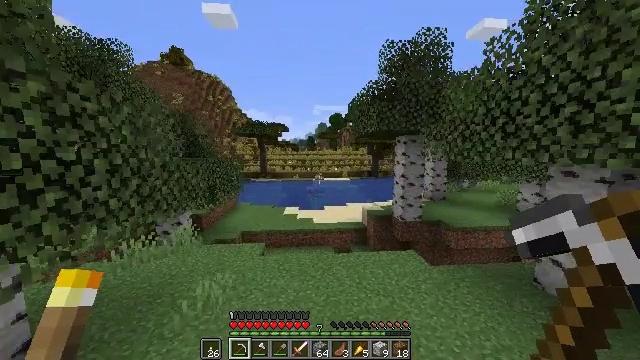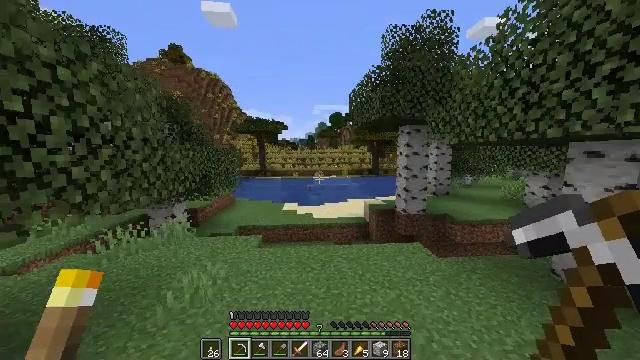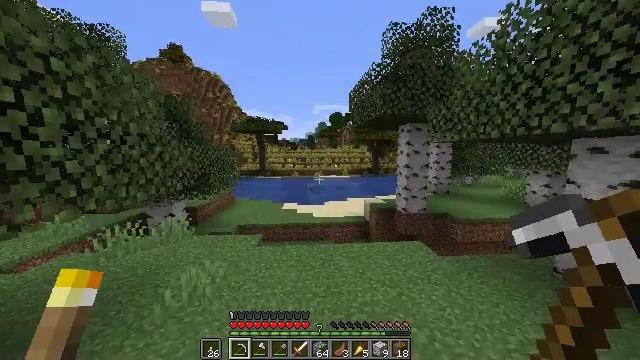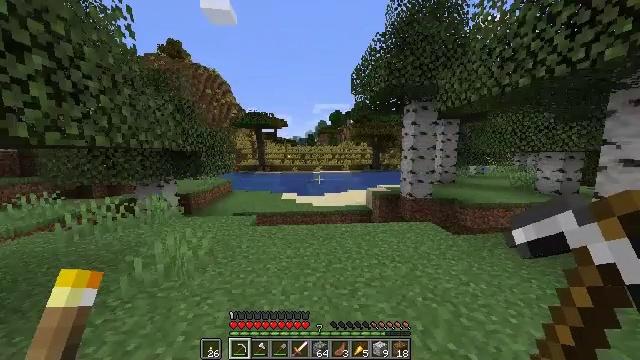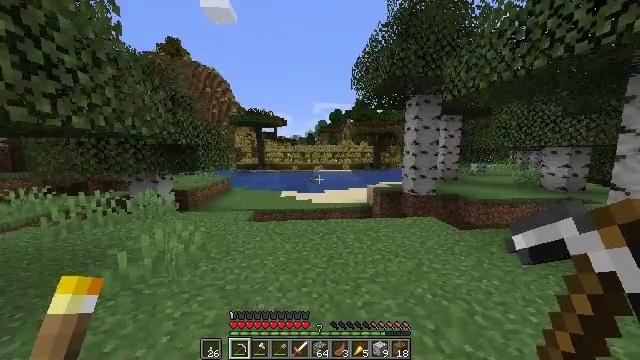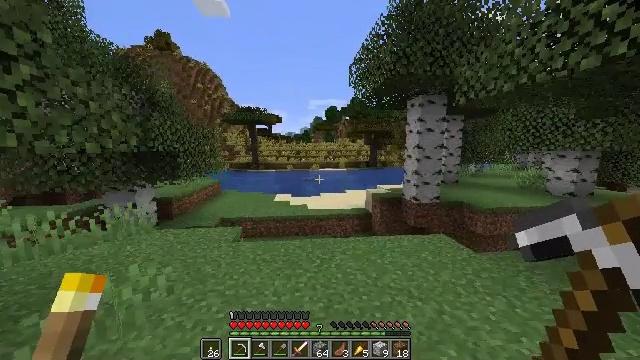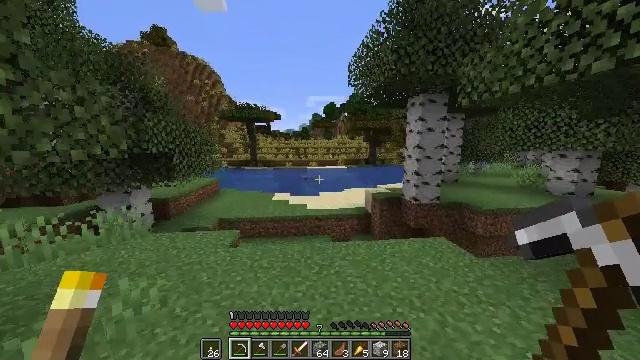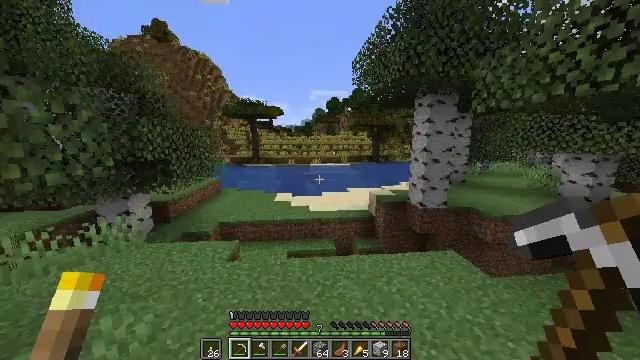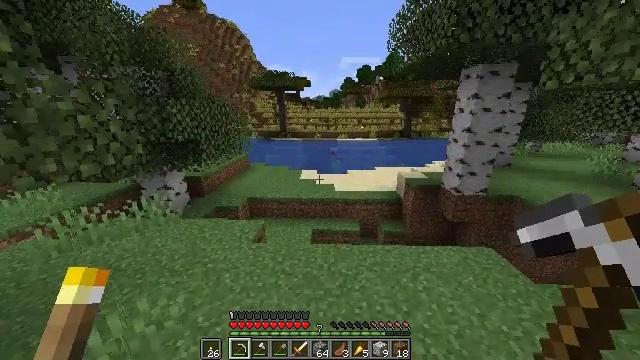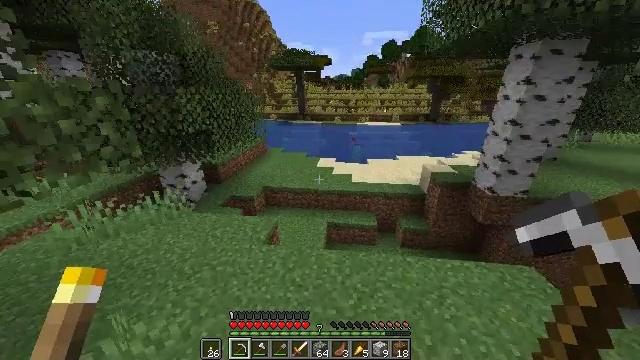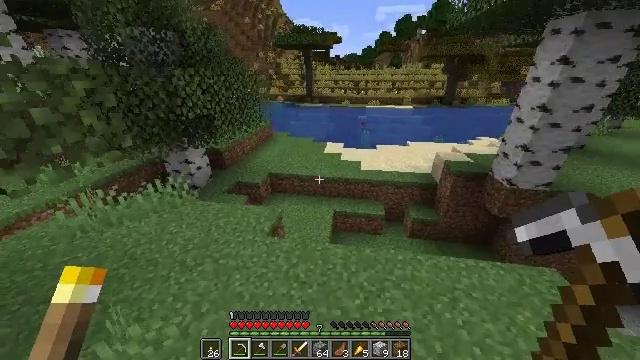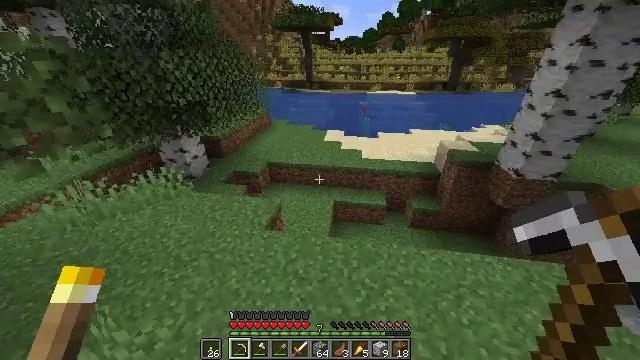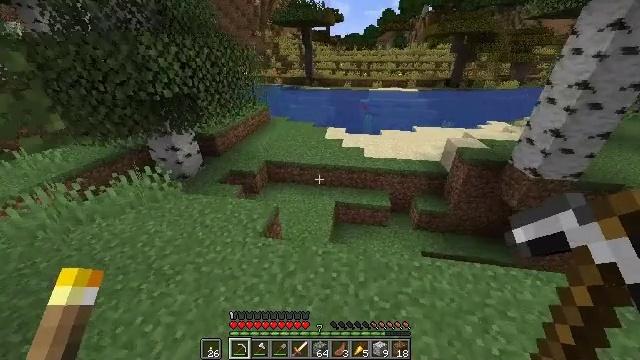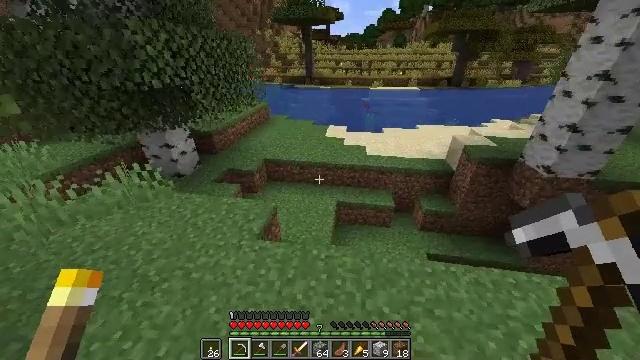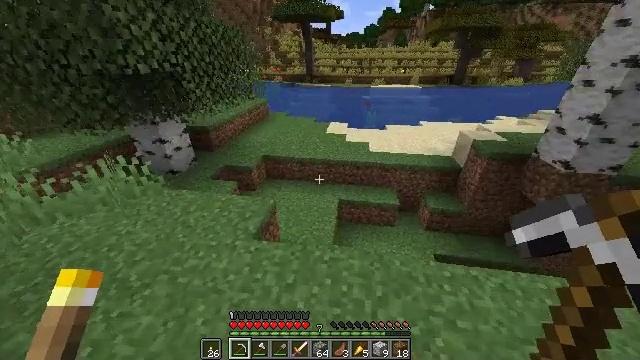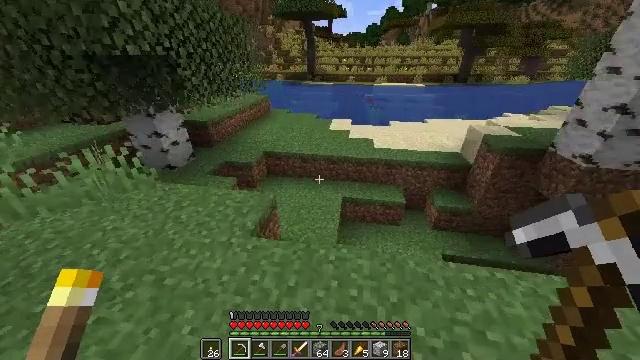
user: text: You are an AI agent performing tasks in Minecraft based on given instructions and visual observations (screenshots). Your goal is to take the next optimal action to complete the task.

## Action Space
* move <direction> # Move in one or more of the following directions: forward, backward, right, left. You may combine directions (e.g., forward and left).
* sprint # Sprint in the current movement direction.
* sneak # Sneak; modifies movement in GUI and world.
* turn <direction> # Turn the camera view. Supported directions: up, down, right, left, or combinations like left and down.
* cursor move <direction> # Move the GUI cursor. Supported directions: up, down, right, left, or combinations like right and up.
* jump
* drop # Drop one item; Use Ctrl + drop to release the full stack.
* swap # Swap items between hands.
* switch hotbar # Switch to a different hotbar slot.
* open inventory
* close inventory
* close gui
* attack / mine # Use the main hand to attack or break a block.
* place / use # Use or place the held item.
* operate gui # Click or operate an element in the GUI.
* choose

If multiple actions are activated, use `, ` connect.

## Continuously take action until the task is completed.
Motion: motion action
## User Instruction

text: Combat the chicken.
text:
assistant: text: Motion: move forward, sprint, jump
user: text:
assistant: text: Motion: move forward, sprint, jump
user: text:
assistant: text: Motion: move forward, sprint, jump
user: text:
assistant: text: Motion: move forward, sprint, jump
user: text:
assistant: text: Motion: move forward, sprint, turn right, jump
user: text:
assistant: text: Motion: move forward, sprint, jump
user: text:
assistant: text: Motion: move forward, sprint, turn down, jump
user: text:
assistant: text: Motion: move forward and move left, sprint, turn left and down, jump
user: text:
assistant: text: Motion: move forward and move left, sprint, turn left and down
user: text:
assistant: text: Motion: move forward and move left, sprint, turn left and down
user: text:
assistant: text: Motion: move forward and move left, sprint, turn down
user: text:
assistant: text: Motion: move forward and move left, sprint
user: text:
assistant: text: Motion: move forward and move left, sprint
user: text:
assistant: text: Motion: move forward and move left, sprint
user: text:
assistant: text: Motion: move forward and move left, sprint
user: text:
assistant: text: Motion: move forward, sprint, turn left
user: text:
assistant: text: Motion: move forward, sprint, turn left and up
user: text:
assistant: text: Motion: move forward, sprint, turn left and up
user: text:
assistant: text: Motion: move forward, sprint, turn up
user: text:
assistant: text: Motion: move forward, sprint, turn right and up
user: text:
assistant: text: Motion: move forward, sprint, turn right and up
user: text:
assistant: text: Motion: move forward, sprint, turn right and up
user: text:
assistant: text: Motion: move forward and move left, sprint, turn right, jump
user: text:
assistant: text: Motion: move forward and move left, sprint, turn right, jump
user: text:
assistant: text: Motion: move forward and move left, sprint, turn right and down, jump
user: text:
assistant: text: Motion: move forward and move left, sprint, turn right and down, jump
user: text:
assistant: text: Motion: move forward and move left, sprint, turn right and down
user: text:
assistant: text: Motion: move forward and move left, sprint, turn right
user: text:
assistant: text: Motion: move forward and move left, sprint, turn right and up
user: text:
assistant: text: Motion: move forward and move left, sprint